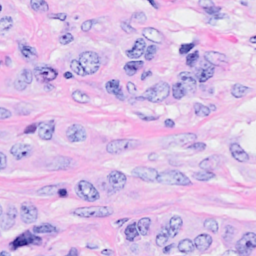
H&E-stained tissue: Breast